Field crop: maize
Growth stage: 2
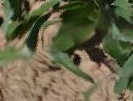
Species: maize